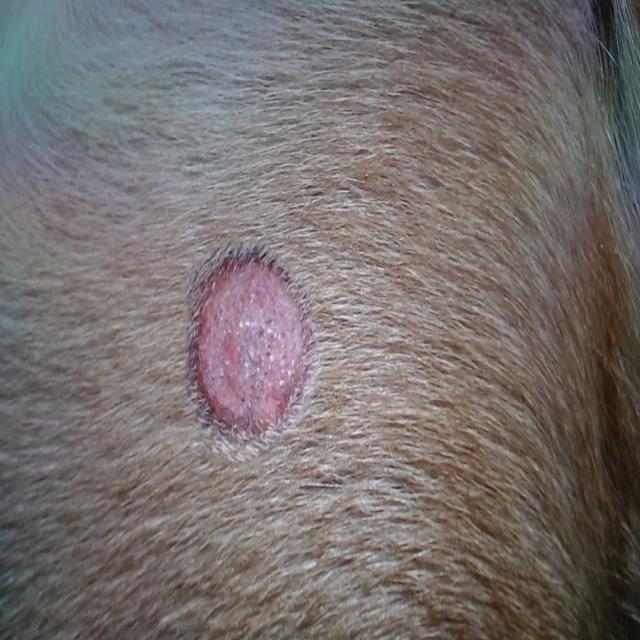
Canine ringworm (Dermatophytosis) — fungal infection caused by Microsporum or Trichophyton. Presents with circular alopecia, scaling, crusting, and broken hairs.